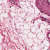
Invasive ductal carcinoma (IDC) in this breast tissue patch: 0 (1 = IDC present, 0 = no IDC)